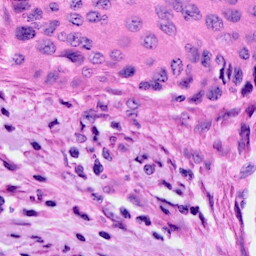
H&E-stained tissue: Cervix